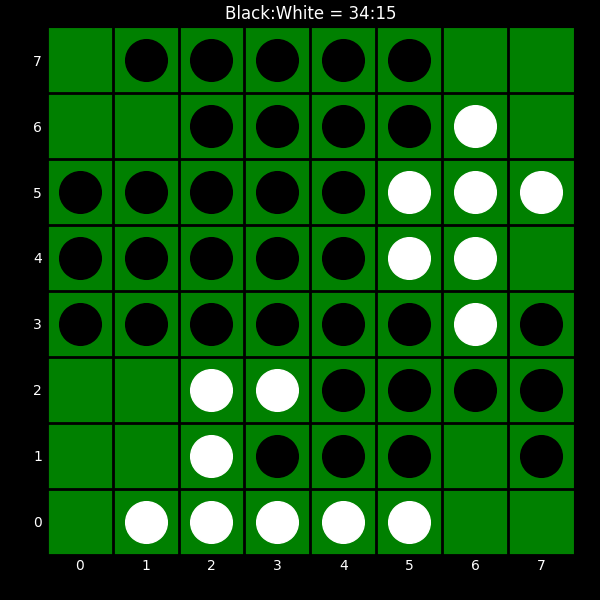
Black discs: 34
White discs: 15